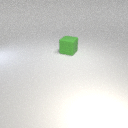
large green rubber cube